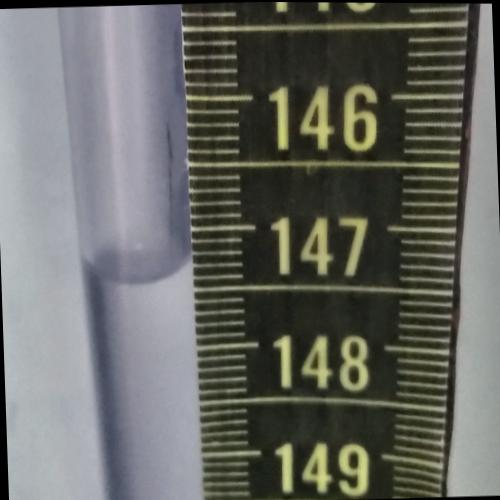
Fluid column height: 147.4 cm